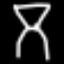
Label: hourglass